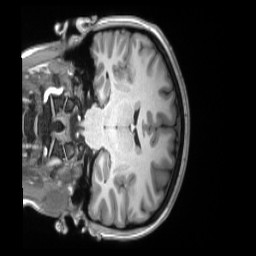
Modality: T1w
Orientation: coronal
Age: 20
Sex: female
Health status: ill
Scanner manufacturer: siemens
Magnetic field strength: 3 T
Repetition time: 2.2 s
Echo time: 0.00157 s